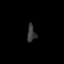
Tissue: lung
Cell type: Epithelial cells
Senescence score: 0.2437
Nuclear area (px): 140
Mean DAPI intensity: 54.8